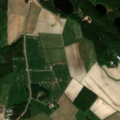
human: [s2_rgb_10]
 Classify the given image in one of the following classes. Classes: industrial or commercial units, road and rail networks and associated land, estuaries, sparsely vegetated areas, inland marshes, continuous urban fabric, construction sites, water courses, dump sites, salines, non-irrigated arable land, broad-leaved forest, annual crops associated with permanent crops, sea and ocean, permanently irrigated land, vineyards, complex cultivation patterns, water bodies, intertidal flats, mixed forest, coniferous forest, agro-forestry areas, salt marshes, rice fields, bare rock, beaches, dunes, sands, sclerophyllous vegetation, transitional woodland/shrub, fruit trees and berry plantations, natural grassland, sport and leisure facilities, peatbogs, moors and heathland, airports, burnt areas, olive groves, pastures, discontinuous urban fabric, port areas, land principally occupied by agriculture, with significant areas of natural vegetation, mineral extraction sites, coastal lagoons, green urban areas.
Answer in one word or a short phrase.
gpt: non-irrigated arable land, coniferous forest, mixed forest